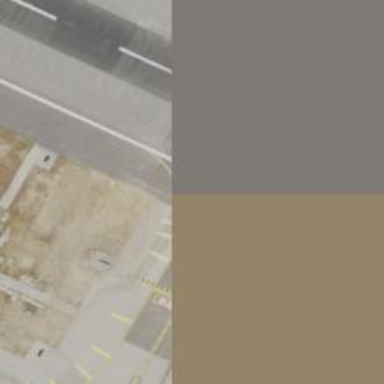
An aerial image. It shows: Taxiway at the airport with asphalt surface.